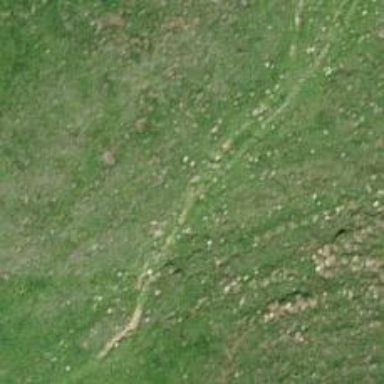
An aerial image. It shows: Path.